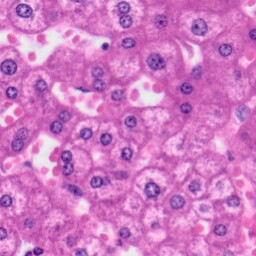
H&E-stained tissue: Liver